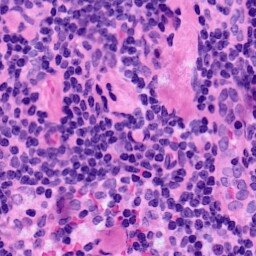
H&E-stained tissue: LymphNode